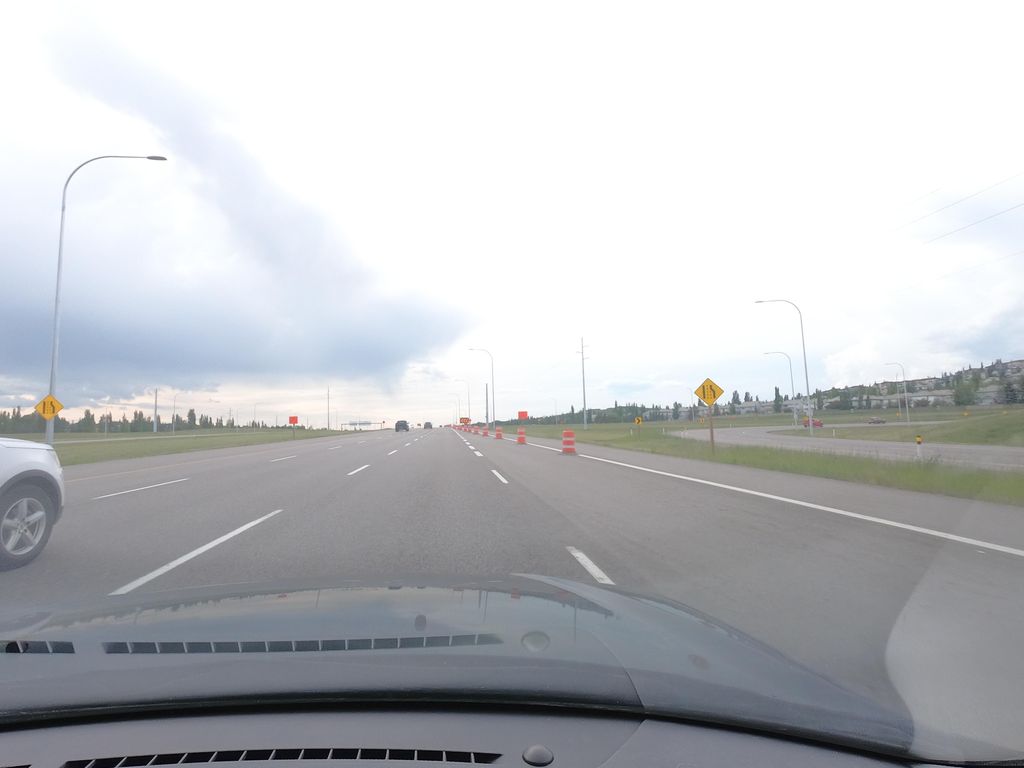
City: calgary